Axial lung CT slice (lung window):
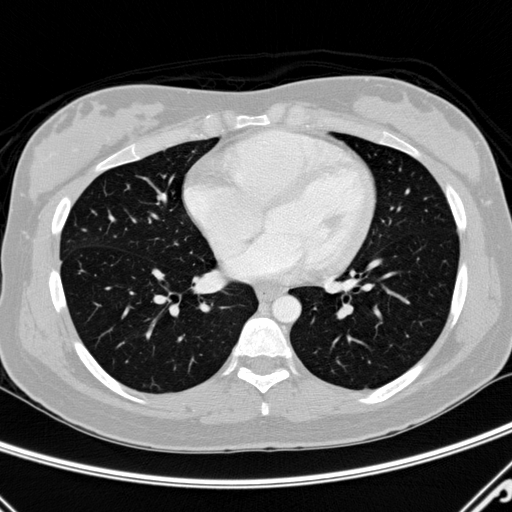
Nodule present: no